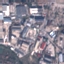
Land use / land cover: Industrial